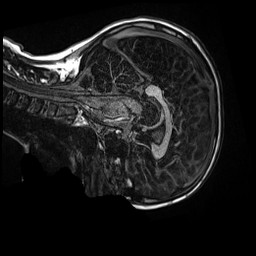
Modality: MP2RAGE
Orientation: sagittal
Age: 10
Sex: male
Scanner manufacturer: siemens
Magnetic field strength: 3 T
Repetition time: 4 s
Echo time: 0.00303 s